Interaction volume radius: 10 \u00c5
Interaction volume height: 15 \u00c5
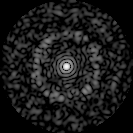
Disorder parameter: 0.8247